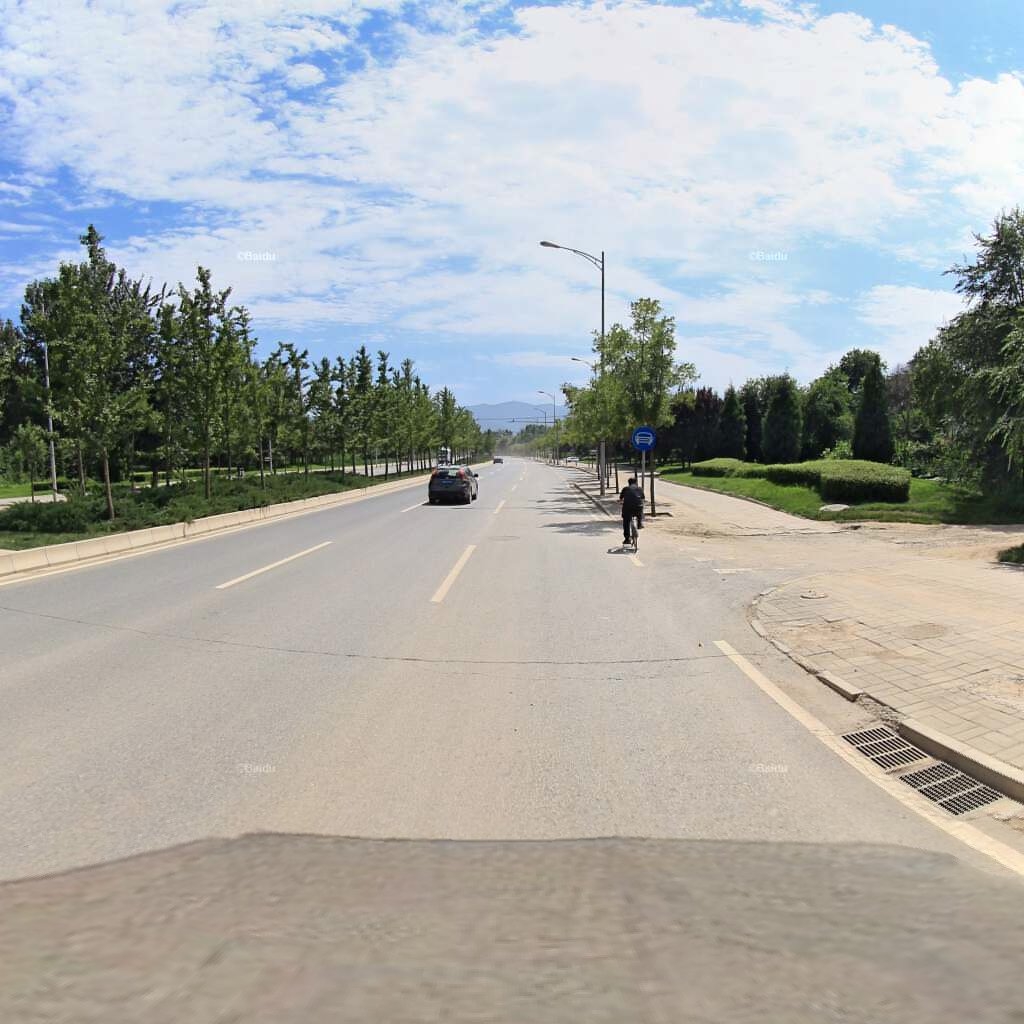
Region: Haidian
Road damage annotations: transverse crack, transverse crack, manhole cover